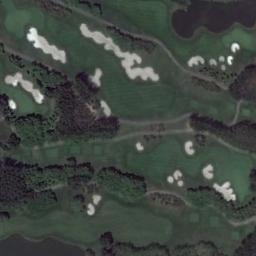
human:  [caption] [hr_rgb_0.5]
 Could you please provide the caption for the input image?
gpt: The golf course has two lakes, Some fairways, Roads, Barrier trees and sandpits and some barrier trees are on both sides of the fairways .

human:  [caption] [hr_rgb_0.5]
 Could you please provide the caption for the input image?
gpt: There are a few bunkers and a few paths on the large green lawn on the golf course and many trees .

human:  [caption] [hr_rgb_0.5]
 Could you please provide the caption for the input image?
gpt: Many trees are near the golf course .

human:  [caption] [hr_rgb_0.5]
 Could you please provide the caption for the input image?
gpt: There are two parallel paths from top left to bottom right .

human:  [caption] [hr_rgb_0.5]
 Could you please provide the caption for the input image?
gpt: There are many green trees and bunkers on the golf course .